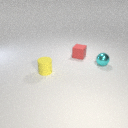
small red rubber cube behind small yellow rubber cylinder